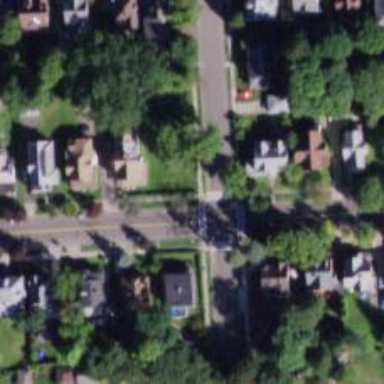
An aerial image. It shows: Neighborhood.